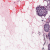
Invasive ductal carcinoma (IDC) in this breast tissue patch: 0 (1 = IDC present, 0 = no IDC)